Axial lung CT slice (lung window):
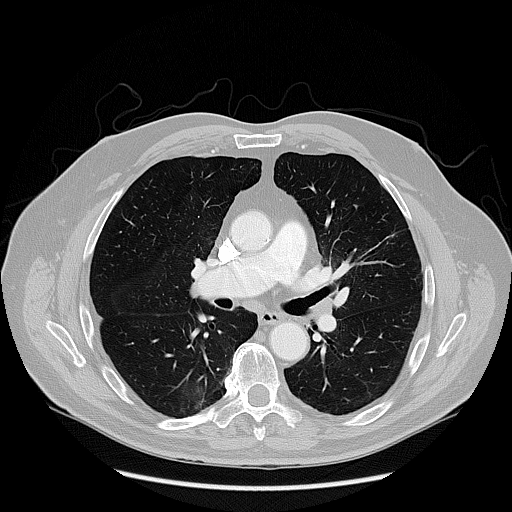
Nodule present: no